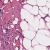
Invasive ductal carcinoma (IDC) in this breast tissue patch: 1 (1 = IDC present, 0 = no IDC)